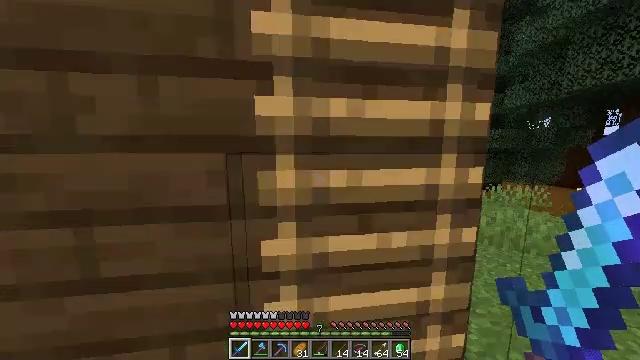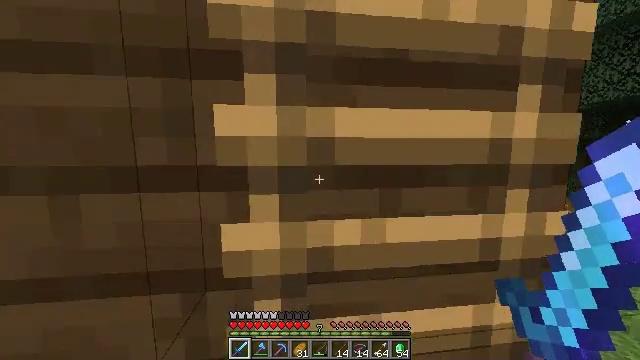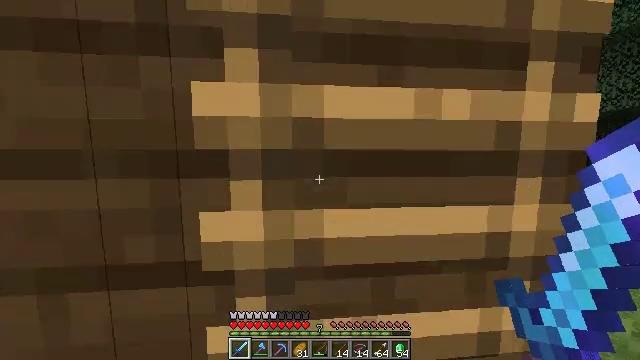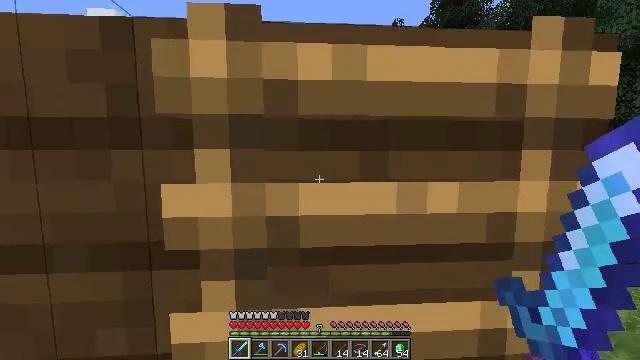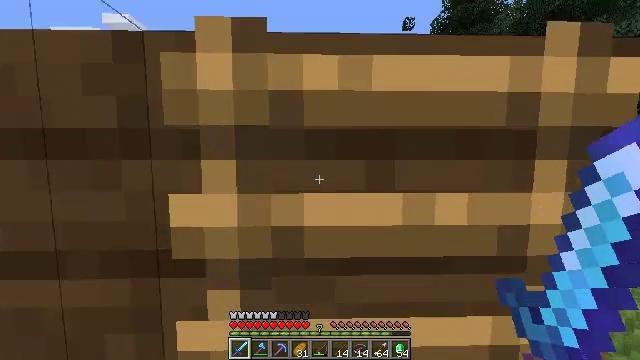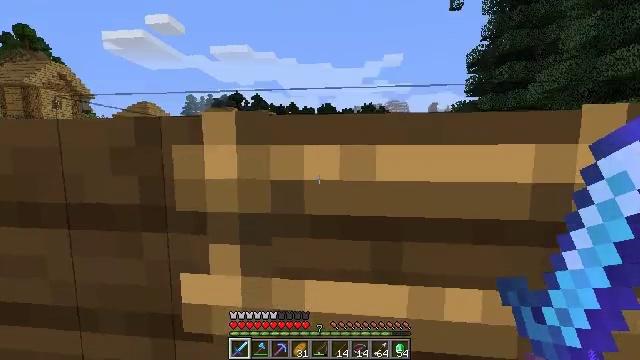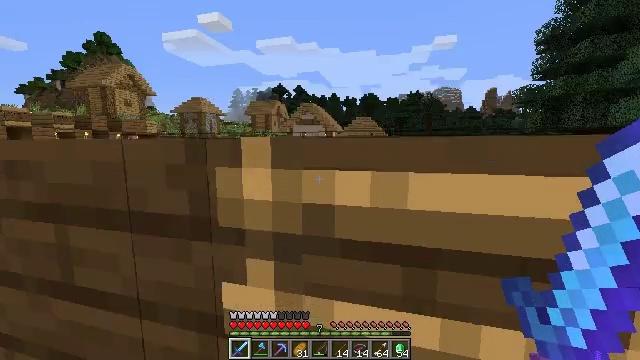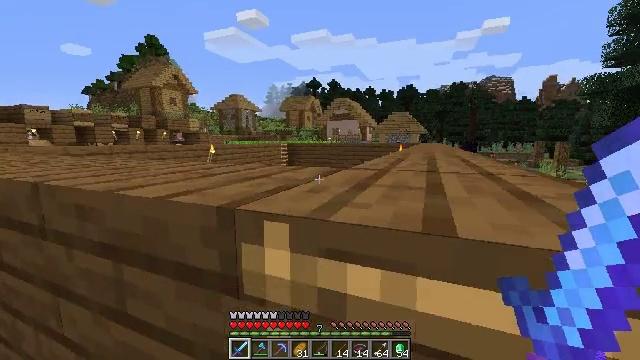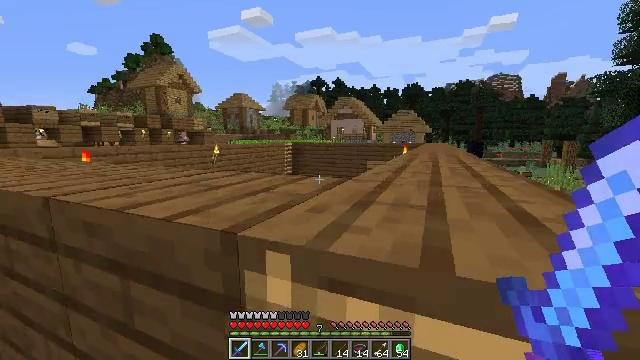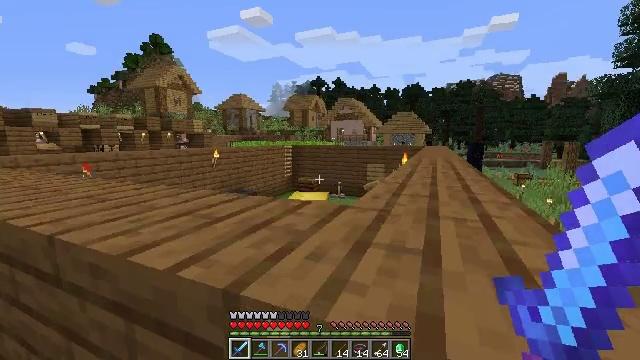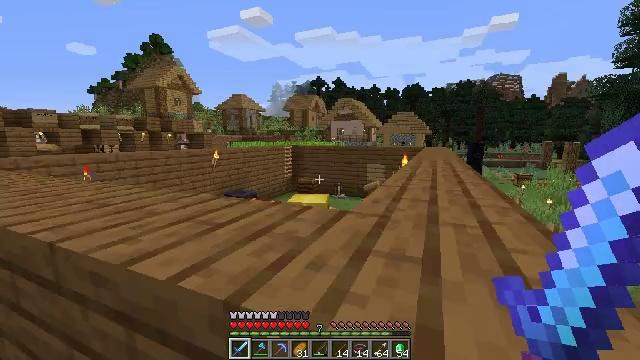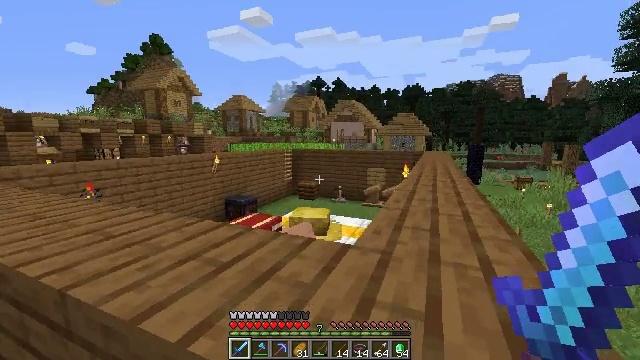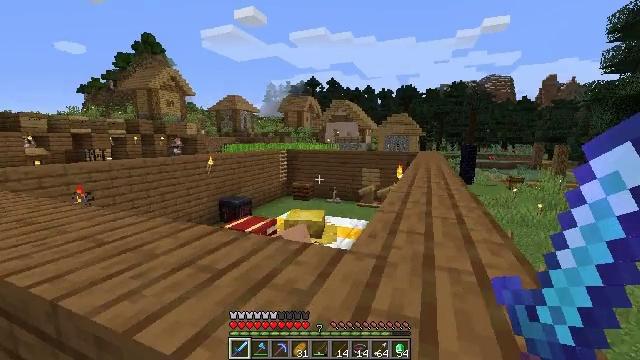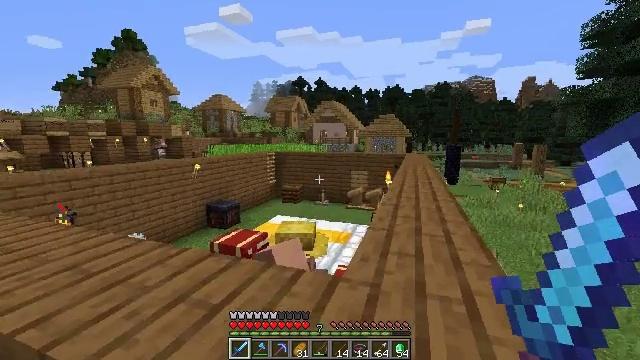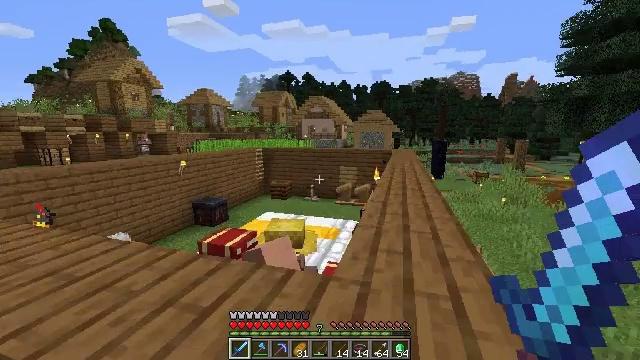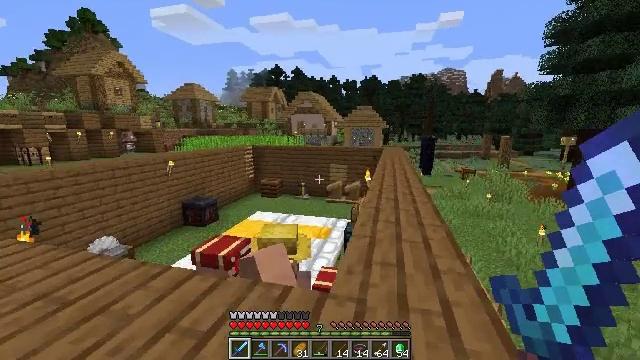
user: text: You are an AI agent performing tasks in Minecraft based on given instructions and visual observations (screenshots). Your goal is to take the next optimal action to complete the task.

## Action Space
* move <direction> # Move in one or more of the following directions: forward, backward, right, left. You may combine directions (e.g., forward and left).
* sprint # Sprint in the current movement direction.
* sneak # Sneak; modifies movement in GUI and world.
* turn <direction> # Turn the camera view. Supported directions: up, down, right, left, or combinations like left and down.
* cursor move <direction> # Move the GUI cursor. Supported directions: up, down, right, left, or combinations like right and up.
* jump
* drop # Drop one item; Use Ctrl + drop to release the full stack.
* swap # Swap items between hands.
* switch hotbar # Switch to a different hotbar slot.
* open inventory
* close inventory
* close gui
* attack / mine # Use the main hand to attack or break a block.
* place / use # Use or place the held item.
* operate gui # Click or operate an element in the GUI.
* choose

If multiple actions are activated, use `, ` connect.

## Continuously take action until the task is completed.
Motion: motion action
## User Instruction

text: Remove a fishing rod from the inventory.
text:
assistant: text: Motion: move forward, sprint, turn left and up, jump
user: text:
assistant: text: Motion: move forward, sprint, turn left, jump
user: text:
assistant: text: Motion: move forward, sprint, turn left, jump
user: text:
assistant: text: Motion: move forward, sprint, turn left, jump
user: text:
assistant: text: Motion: move forward, turn left, jump
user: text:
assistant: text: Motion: move forward, turn left and down, jump
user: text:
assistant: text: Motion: move forward, turn left and down, jump
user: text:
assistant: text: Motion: move forward
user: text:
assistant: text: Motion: move forward
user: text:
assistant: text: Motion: move forward
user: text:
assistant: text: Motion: move forward
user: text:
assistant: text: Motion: move forward, turn right
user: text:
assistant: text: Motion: move forward, turn right
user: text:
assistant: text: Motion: move forward, turn right and down
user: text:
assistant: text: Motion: move forward, turn right and down
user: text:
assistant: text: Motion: move forward, turn right and down
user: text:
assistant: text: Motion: move forward
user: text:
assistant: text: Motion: move forward, turn down
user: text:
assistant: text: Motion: move forward, turn down
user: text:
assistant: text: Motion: move forward, turn left and down
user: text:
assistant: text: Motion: move forward, turn left and down
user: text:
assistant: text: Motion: move forward, sprint
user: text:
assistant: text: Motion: move forward, sprint
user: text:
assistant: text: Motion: move forward, sprint
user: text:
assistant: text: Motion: move forward, sprint
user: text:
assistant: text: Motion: move forward, sprint
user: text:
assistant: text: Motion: move forward, sprint, turn down
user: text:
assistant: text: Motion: move forward, sprint, jump
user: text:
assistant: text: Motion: move forward, sprint, jump
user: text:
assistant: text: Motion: move forward, sprint, jump